Question: I am trying to get in my 'AppBar' the style of command that you see in 'about' below:

I can get buttons (like 'add' and 'settings') to show up fine, but I can't find any way to show commands like 'about'. Is this not supposed to be done in the 'AppBar'?
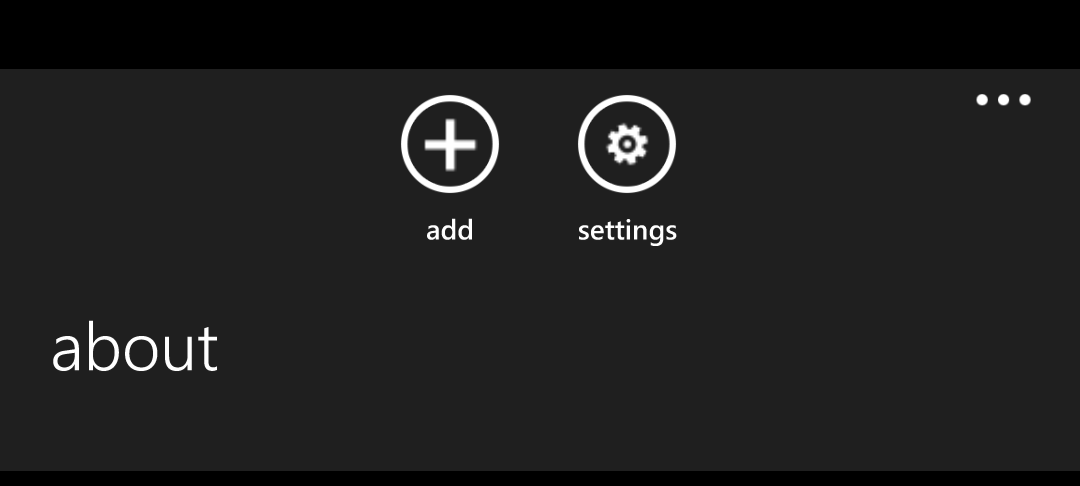
Answer: ### Silverlight
Take a look at 'Menu Items' in <URL>
Sample from documentation:
'''
<phone:PhoneApplicationPage.ApplicationBar>
<shell:ApplicationBar Mode="Default" Opacity="1.0" IsMenuEnabled="True" IsVisible="True">
<shell:ApplicationBarIconButton Click="Save_Click" IconUri="/Images/save.png" Text="save" />
<shell:ApplicationBarIconButton Click="Settings_Click" IconUri="/Images/settings.png" Text="settings" />
<shell:ApplicationBar.MenuItems>
<shell:ApplicationBarMenuItem Click="MenuItem1_Click" Text="menu item 1" />
<shell:ApplicationBarMenuItem Click="MenuItem2_Click" Text="menu item 2" />
</shell:ApplicationBar.MenuItems>
</shell:ApplicationBar>
</phone:PhoneApplicationPage.ApplicationBar>
'''
### WinRT
Use 'CommandBar' where 'PrimaryCommands' show up like 'add/settings' and 'SecondaryCommands' like menu item 'about'. Take a look at this <URL> explaining the differences.
'''
<page.BottomAppBar>
<commandBar>
<commandBar.PrimaryCommands>
<appBarButton Label="{Binding AppBarLabel}" Command="{Binding SomeCommand}">
<appBarButton.Icon>
<pathIcon HorizontalAlignment="Center" VerticalAlignment="Center" Data="Some path"/>
</appBarButton.Icon>
</appBarButton>
</commandBar.PrimaryCommands>
<commandBar.SecondaryCommands>
<appBarButton x:Uid="AppBarSec" Label="$$get from resource$$" Command="{Binding SomeCommand}">
</appBarButton>
</commandBar.SecondaryCommands>
</commandBar>
</page.BottomAppBar>
'''